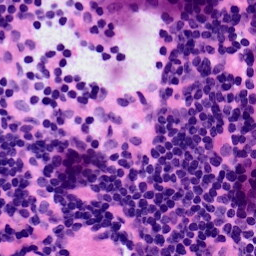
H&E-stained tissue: LymphNode